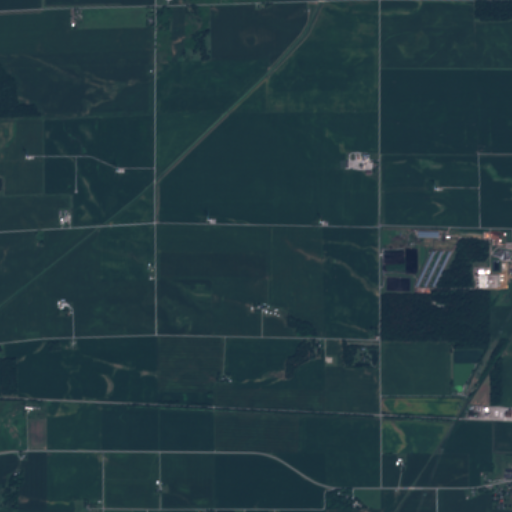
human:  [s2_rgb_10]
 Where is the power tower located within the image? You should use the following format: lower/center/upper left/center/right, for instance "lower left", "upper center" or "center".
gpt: The power tower is located in the right of the image.
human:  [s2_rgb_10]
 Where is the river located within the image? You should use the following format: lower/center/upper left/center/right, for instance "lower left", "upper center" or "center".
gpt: The river is located in the lower of the image.
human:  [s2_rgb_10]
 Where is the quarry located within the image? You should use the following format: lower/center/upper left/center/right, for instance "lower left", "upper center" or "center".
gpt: There is no quarry in the image.